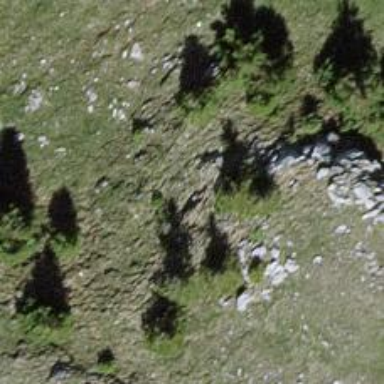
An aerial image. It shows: Cliff in nature.